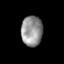
Tissue: prostate
Cell type: T cells
Senescence score: 0.3431
Nuclear area (px): 635
Mean DAPI intensity: 144.871